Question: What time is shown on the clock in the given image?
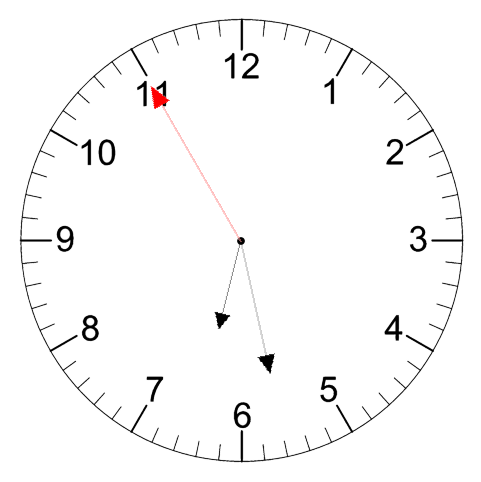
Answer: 06:27:55